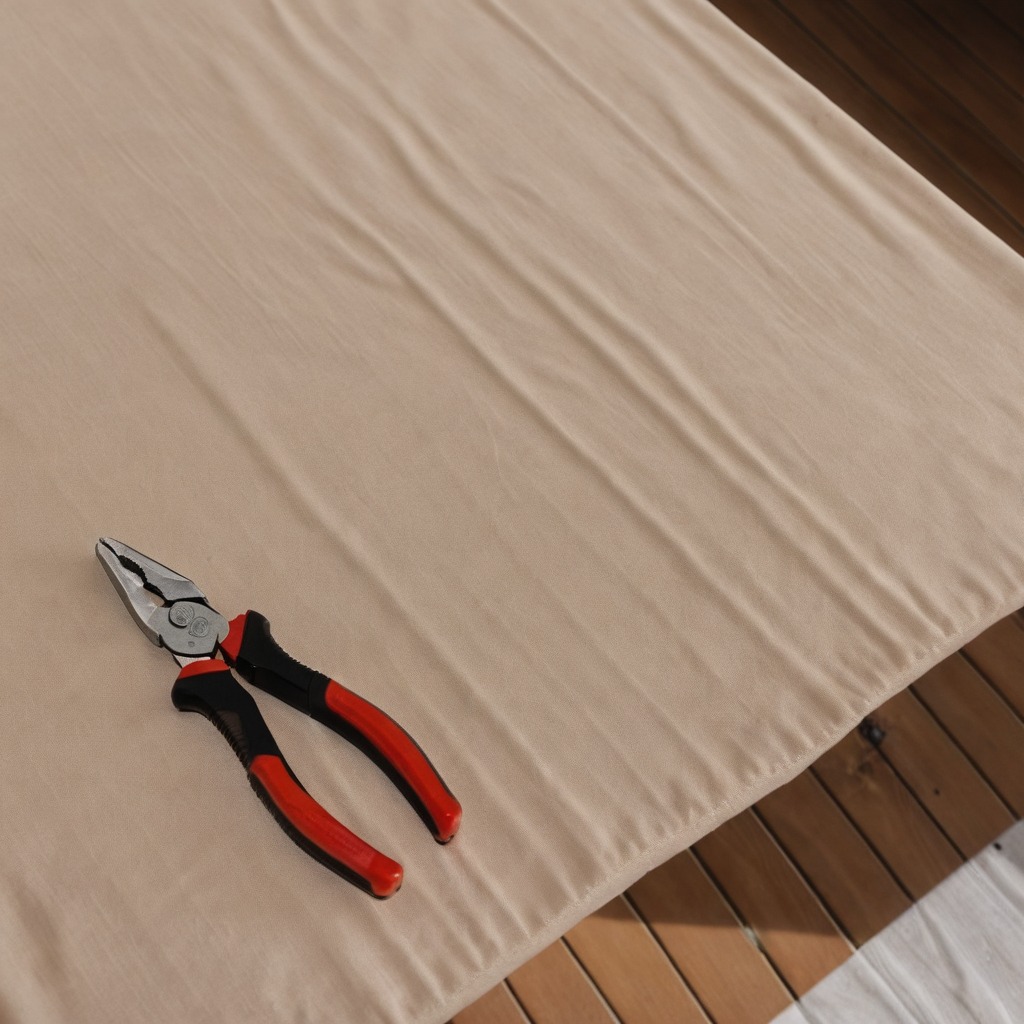
A plier is lying on the wooden table.